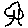
Label: tree